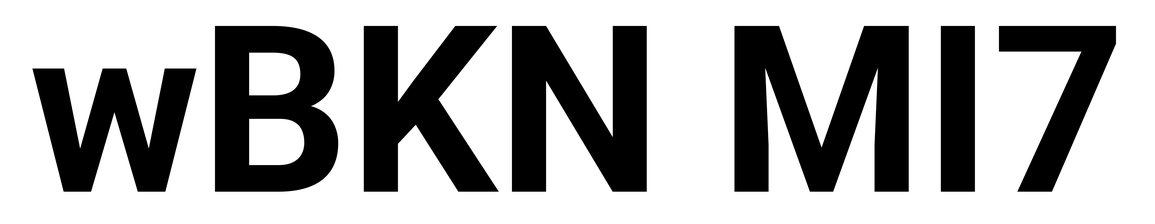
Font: Roboto_Bold